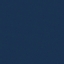
Land use / land cover class: SeaLake